Question: I am using a custom layout to be displayed as Infowindow when clicked on map marker in android.

In the above picture, when I clcik on EditText to enter the name, I did observe that Edit Text is not being edited and the Whole window is getting selected. How to make the fields clickable in an infowindow when custom layout is used?
Please suggest me any Idea. Please Help!!
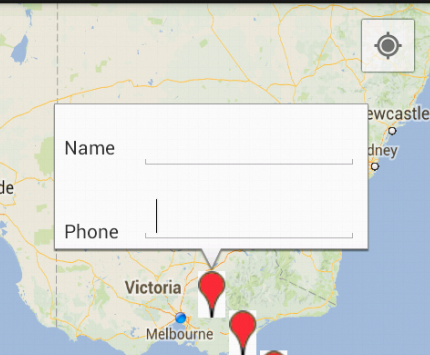
Answer: The quick answer: 'you can't.'
Google Map renders the content of you custom 'InfoWindow' into an image and displays it to you as an Image. Therefore you set a click Listener only to the whole window and not to the Views inside it.
Your only choice it to set the 'ClickListener' to the whole 'InfoWindow' and popup an Dialog with the 'EditText' View you want, and not do it directly inside the 'InfoWindow'.
From 'Google Docs': <URL>
> Note: The info window that is drawn is not a live view. The view is
rendered as an image (using 'View.draw(Canvas)') at the time it is
returned. This means that any subsequent changes to the view will not
be reflected by the info window on the map. To update the info window
later (e.g., after an image has loaded), call 'showInfoWindow()'.
Furthermore, the info window will not respect any of the interactivity
typical for a normal view such as touch or gesture events. However you
can listen to a generic click event on the whole info window as
described in the section below.